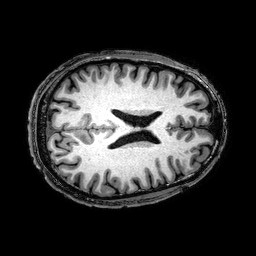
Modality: T1w
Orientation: axial